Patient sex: M
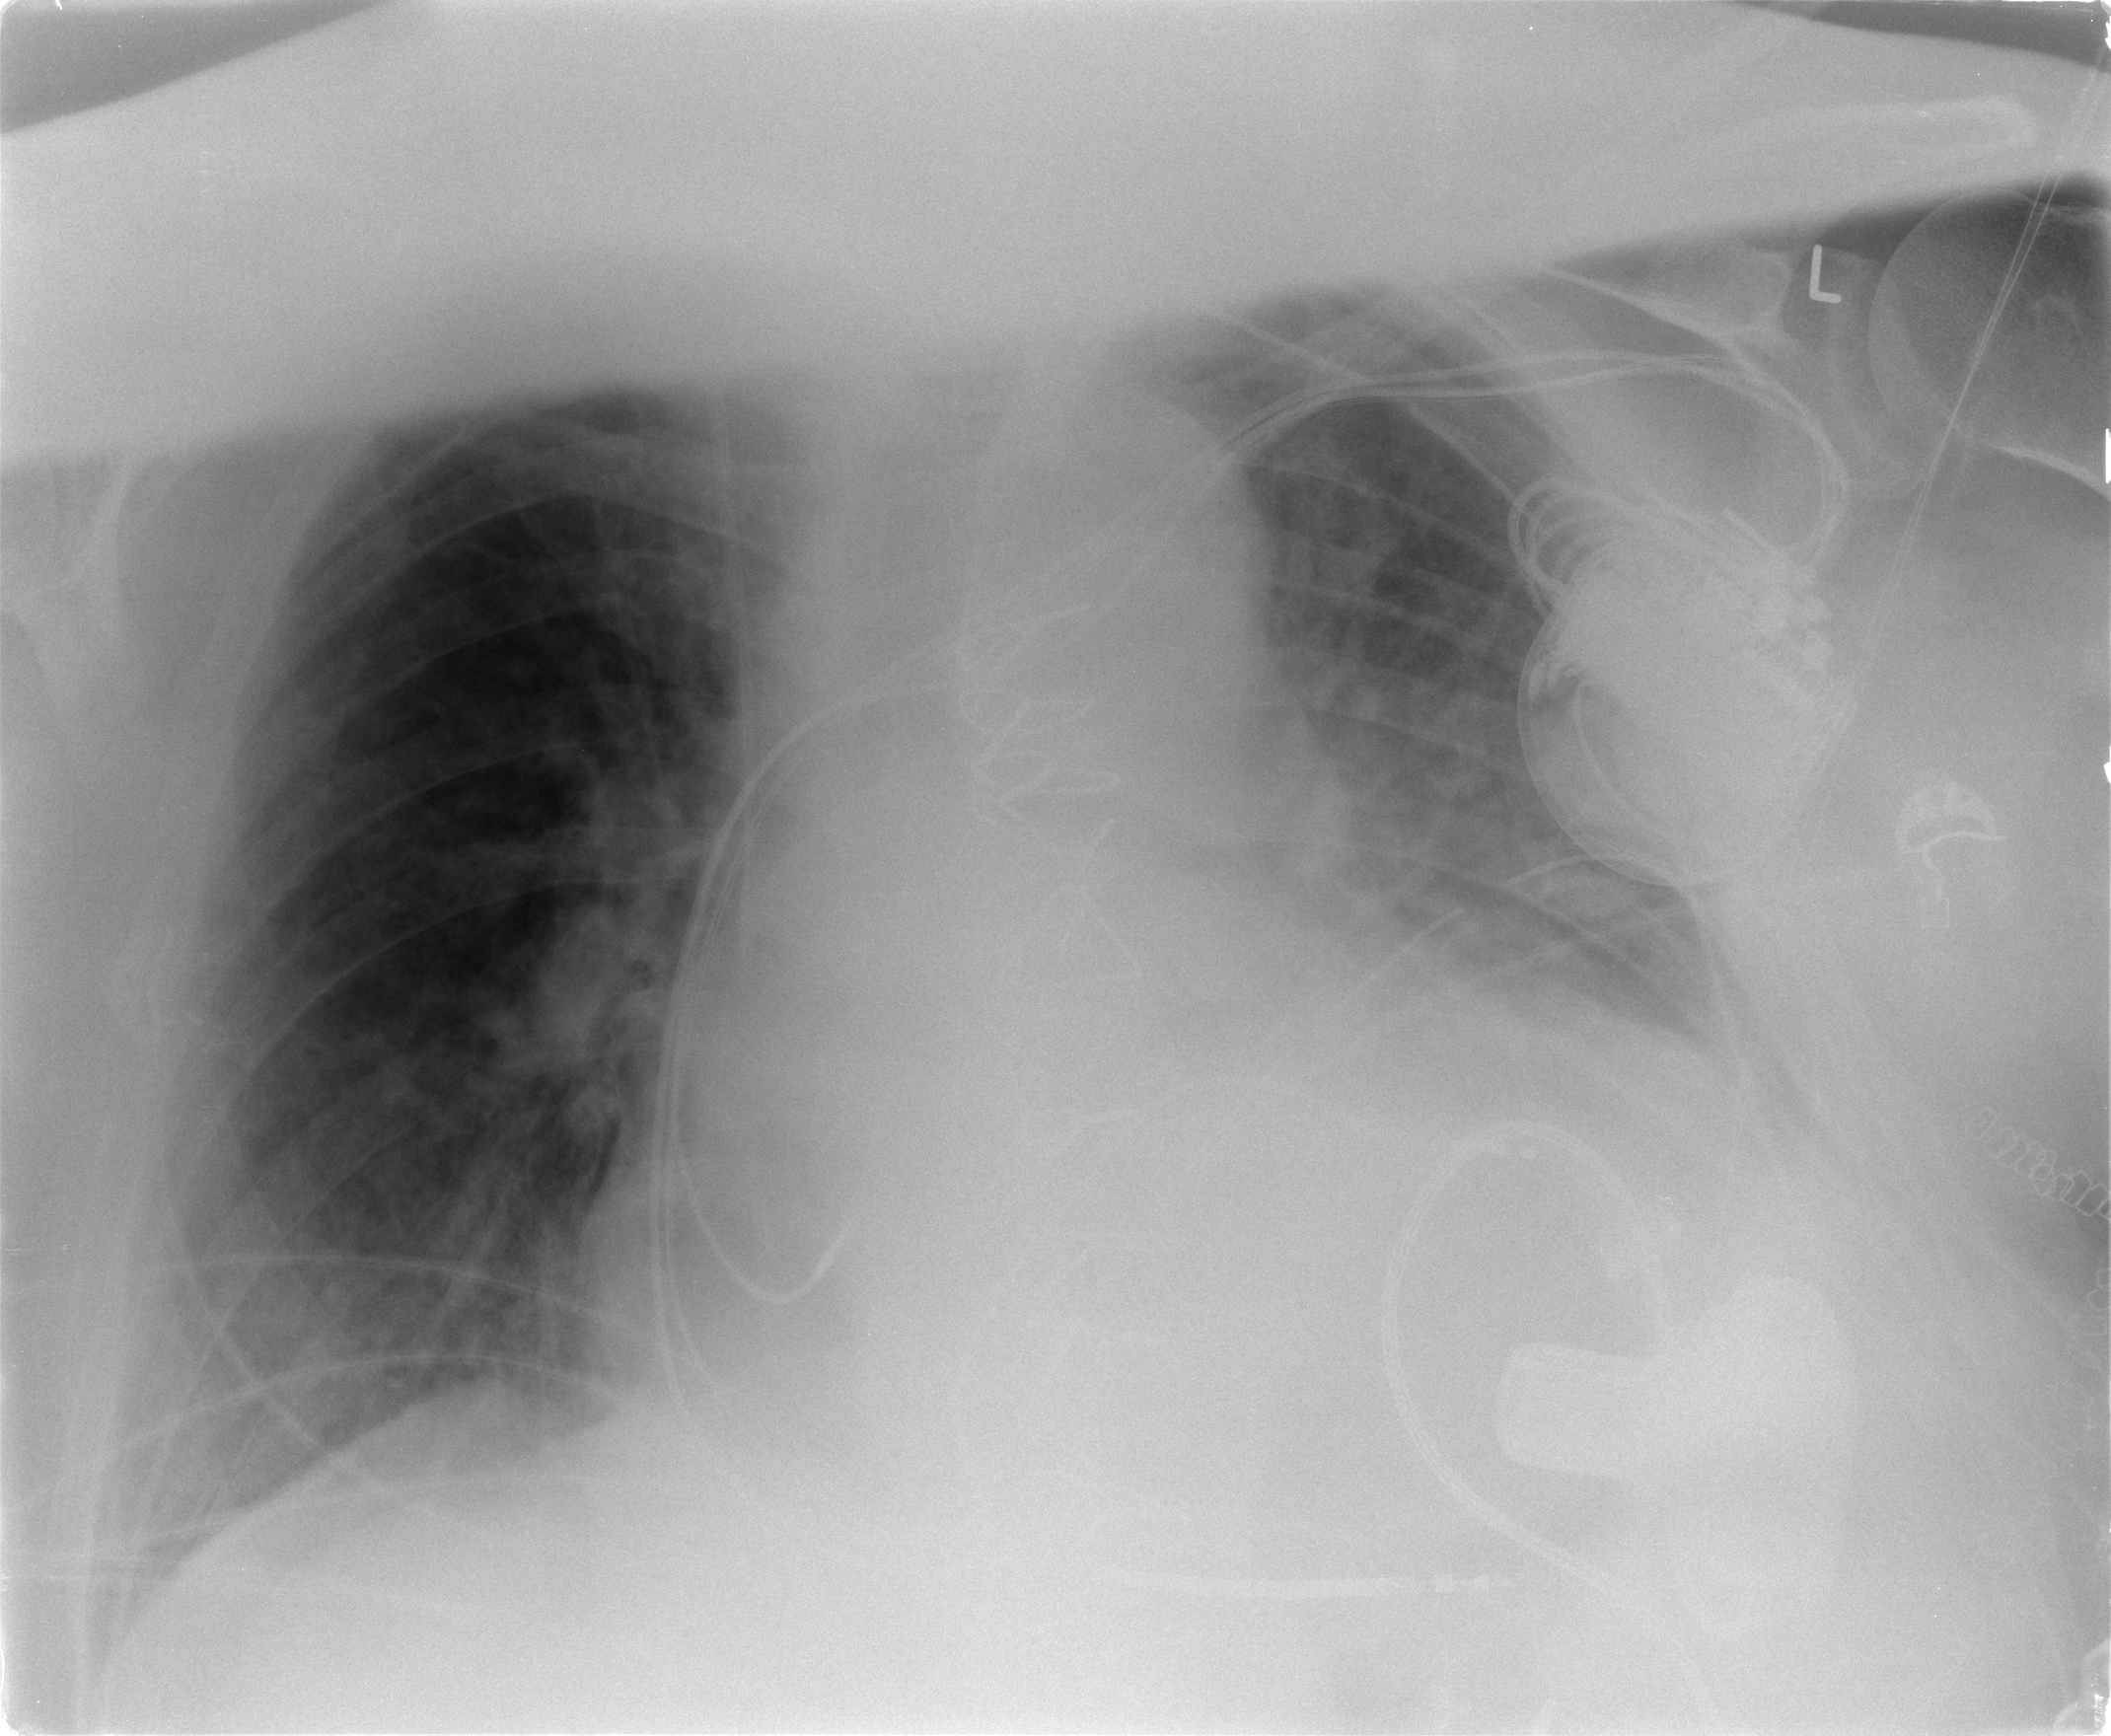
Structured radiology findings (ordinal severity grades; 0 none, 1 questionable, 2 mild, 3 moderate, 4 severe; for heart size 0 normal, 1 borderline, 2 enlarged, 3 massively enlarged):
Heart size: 2
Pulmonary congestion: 1
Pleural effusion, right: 0
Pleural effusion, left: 2
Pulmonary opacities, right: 0
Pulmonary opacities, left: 1
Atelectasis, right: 2
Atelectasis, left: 2